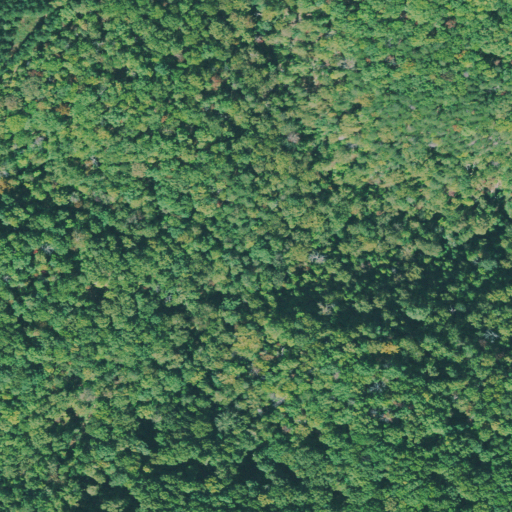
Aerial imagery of gap in Tennessee named Parker Gap containing deciduous forest, mixed forest, and evergreen forest